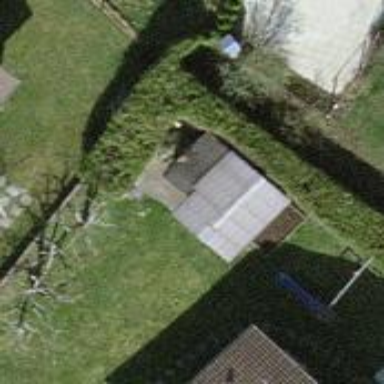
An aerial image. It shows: Garage.